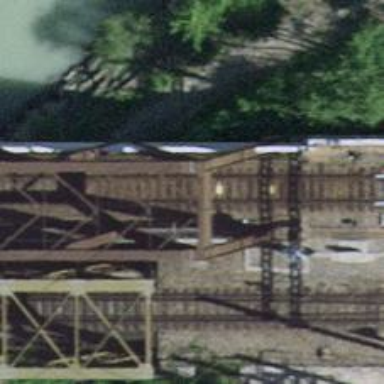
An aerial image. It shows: Truss bridge with single electrified rail track featuring contact line.